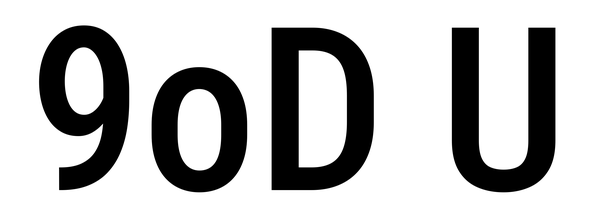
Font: Roboto_Condensed_Medium